Field crop: maize
Growth stage: 1
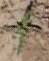
Species: atriplex